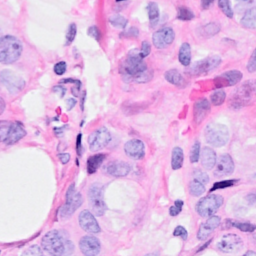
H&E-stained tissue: Breast